Interaction volume radius: 5 \u00c5
Interaction volume height: 10 \u00c5
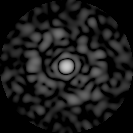
Disorder parameter: 0.7982